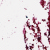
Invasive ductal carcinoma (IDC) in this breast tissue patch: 0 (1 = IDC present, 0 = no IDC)